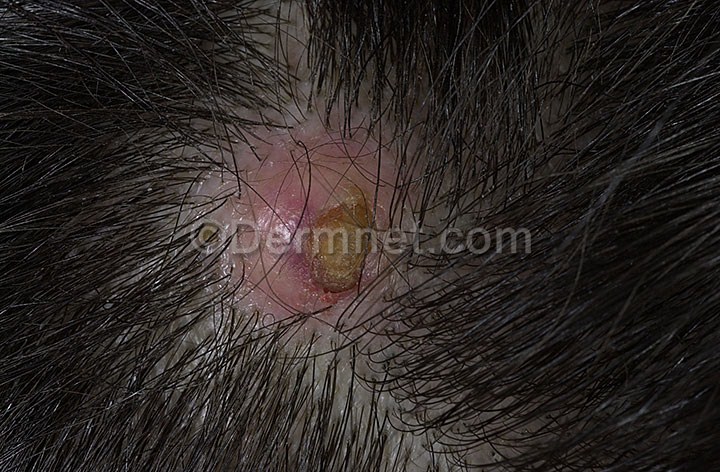
Disease: Seborrheic Keratoses and other Benign Tumors